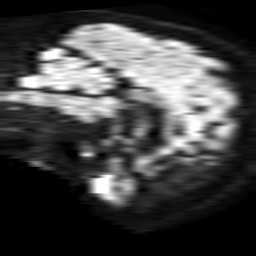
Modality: TRACE
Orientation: sagittal
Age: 63
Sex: male
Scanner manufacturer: philips
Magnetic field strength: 1.5 T
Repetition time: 3.373 s
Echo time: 0.07078 s